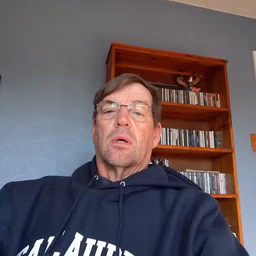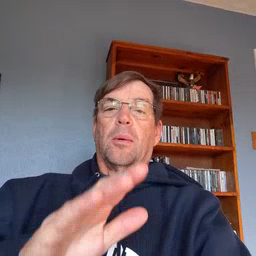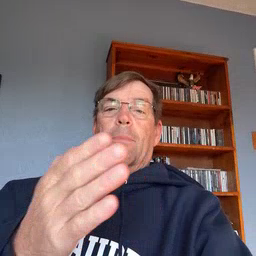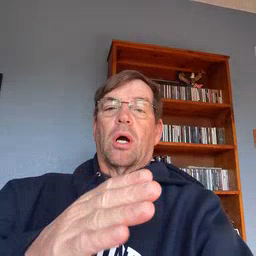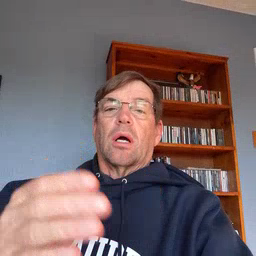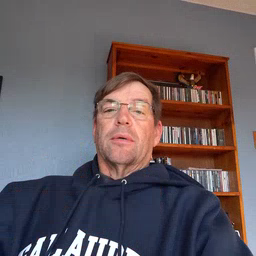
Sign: book